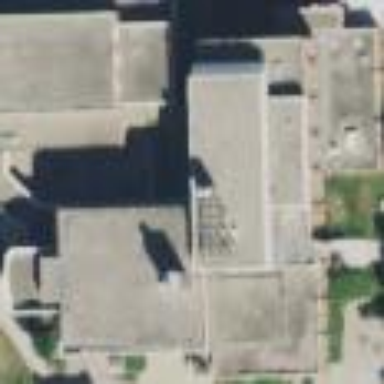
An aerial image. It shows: University building.